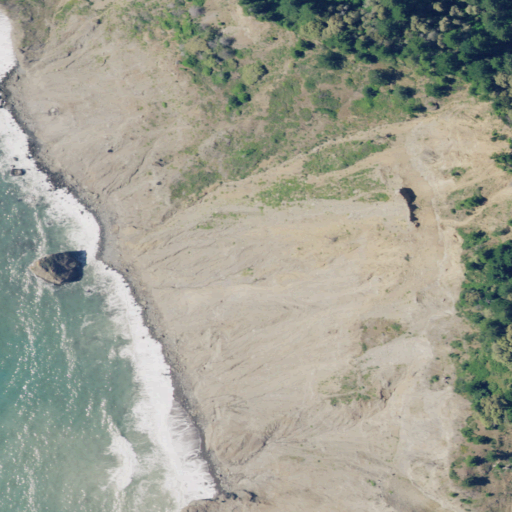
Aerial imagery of cliff(s) in California named Anderson Cliff containing barren land, shrub, open water, and evergreen forest